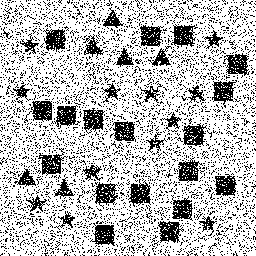
Squares: 18
Triangles: 6
Stars: 12
Total shapes: 36